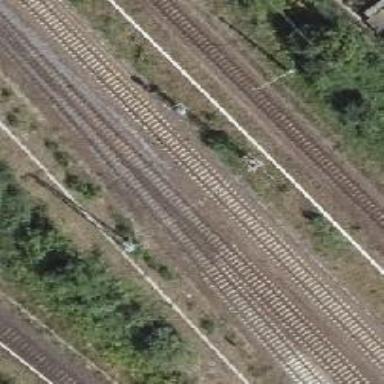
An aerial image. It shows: Railway track with contact line for electrification.